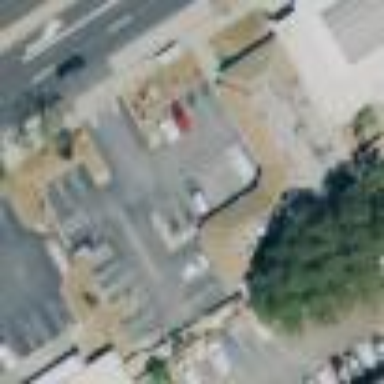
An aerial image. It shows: Retail area.